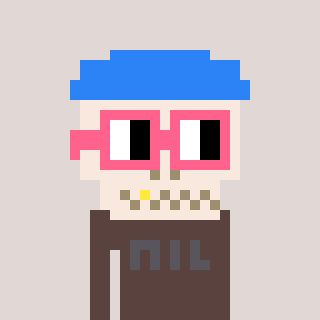
a pixel art character with square pink glasses, a skeleton-hat-shaped head and a darkbrown-colored body on a warm background